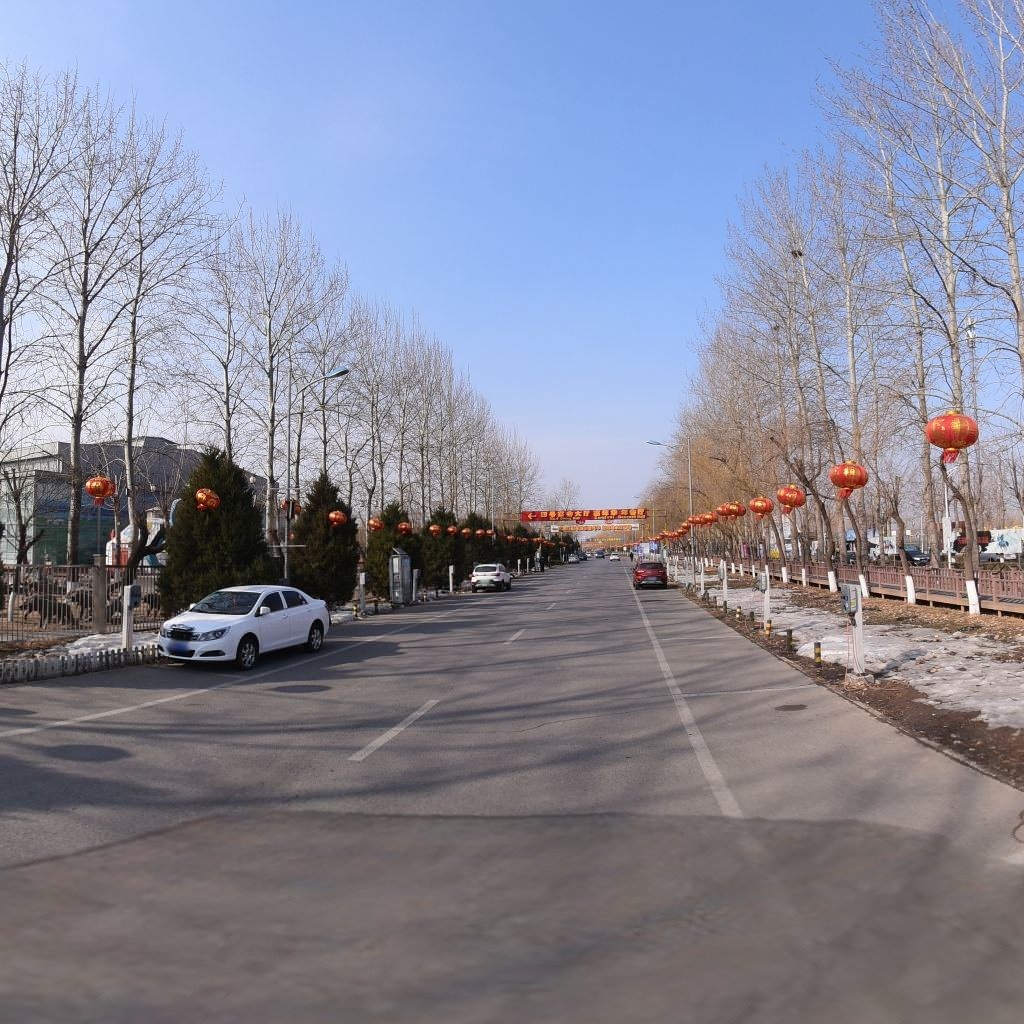
Region: Chaoyang
Road damage annotations: transverse crack, transverse crack